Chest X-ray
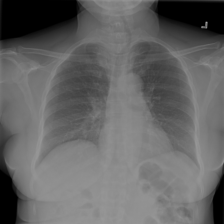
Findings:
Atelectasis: negative
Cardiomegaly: negative
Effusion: negative
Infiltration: positive
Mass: negative
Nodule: positive
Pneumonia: negative
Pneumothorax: negative
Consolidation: negative
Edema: negative
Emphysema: negative
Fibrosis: negative
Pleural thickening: negative
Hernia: negative